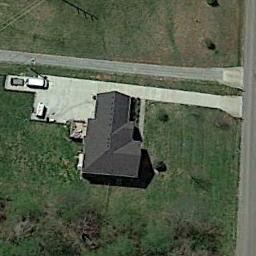
Label: residential